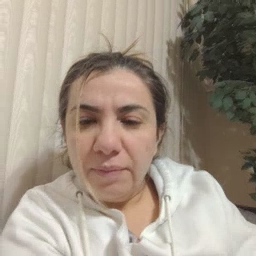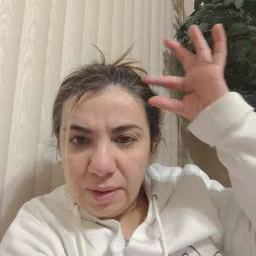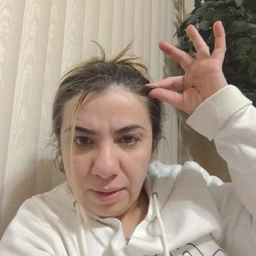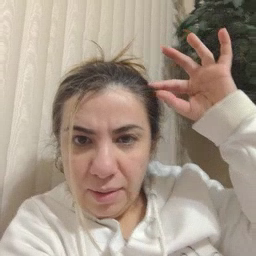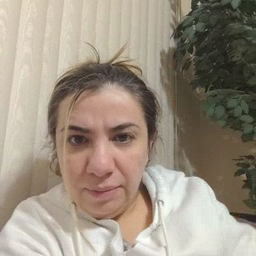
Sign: hair